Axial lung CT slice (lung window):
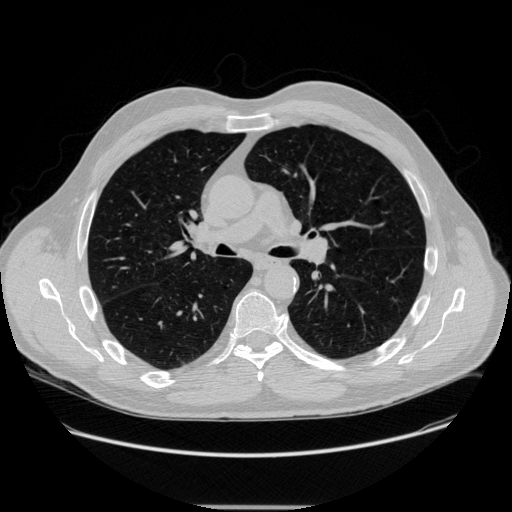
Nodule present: no